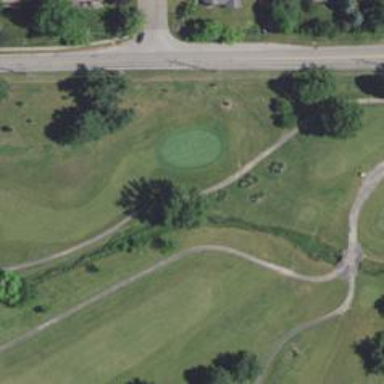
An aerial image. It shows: Path designated for golf carts.